Interaction volume radius: 10 \u00c5
Interaction volume height: 20 \u00c5
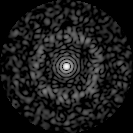
Disorder parameter: 0.8271